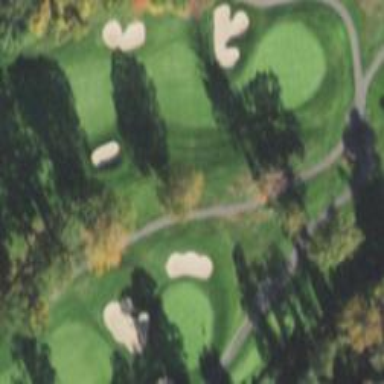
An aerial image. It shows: Path for golf carts.